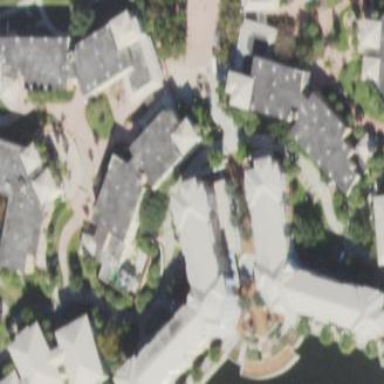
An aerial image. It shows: Dormitory building.